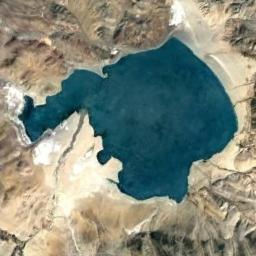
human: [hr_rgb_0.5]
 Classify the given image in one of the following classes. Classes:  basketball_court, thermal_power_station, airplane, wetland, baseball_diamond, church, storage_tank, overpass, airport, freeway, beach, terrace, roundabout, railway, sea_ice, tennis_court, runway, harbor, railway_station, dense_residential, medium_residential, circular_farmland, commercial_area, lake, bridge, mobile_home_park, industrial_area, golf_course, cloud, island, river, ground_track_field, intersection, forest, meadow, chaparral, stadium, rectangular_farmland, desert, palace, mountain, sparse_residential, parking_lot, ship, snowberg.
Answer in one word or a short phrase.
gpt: lake